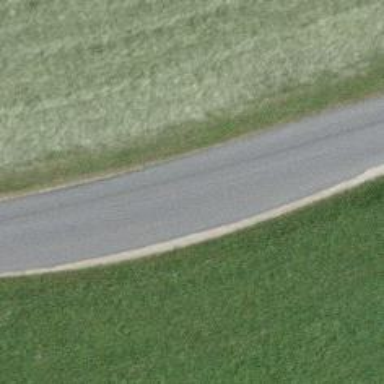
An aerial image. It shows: Passing place on the road.